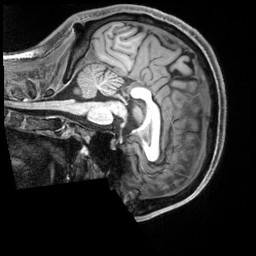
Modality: T1w
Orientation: sagittal
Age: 31
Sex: male
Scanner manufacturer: siemens
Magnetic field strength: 3 T
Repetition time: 2.3 s
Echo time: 0.00229 s